Question: I have to create a cross shape using methods, and the parameter is the 'size' of the cross. A number is input and the cross is drawn if the number is odd, so if I were to input a 5, the output would look like the screenshot I added to the bottom
The centre line is what's really throwing me off as I've only started methods last week, but so far I have:
'''
import java.util.Scanner;
public class Cross {
public static void main(String[] arg) {
Scanner keyboard = new Scanner(System.in);
System.out.println("Please type a number: ");
int num = keyboard.nextInt();
drawCross(num);
}
public static void drawCross(int num){
for (int = 1; i <= num; i++) {
if ((num % 2) != 0) {
System.out.println(i + "*");
}
}
}
}
'''
I know this is probably way off, but I'm a total newbie to methods.

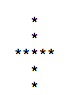
Answer: Analyze the problem before you start programming. Break the task into steps:
1. Check whether num is valid for this problem. num must be positive. num must be odd. Notice that you're checking whether num is valid more than once. Check it at the beginning, and quit with an error message if num is invalid. Or, throw an exception, and have main catch it and report to the user. After you know how to use exceptions, that is. By the way, num is a bad name for the variable. It's too generic. Except for loop indices, try to have your name be descriptive.
2. Compute how many spaces must precede the * on all but the center output line.
3. Compute which line is the center output line.
4. Do a loop for the top half of the output. Don't use System.out.println() for individual characters. That method should be called only once per line.
5. Print the central line.
6. Do a loop for the bottom half of the output.
---
Now, you should try to stop doing everything in 'main' and other static methods. 'Cross' is a class, and you should create an instance of the class and have it do the work.
'''
public class Cross {
public static void main(String[] arg) {
Scanner keyboard = new Scanner(System.in);
System.out.println("Please type a number: ");
int num = keyboard.nextInt();
Cross cross = new Cross();
cross.drawCross(num);
}
private void drawCross(int size) {
// Your turn.
}
}
'''
Why? So you can test it. One of the most invaluable tools in Java programming is the JUnit library. You will want to offload your logic into tiny methods like:
'''
public boolean validSize(int size) {
// You fill this in.
}
'''
In a test class, 'CrossTest', you'll write code like:
'''
@Test
public void negativeSizesAreIllegal() {
Cross cross = new Cross();
// Test whether cross.validSize(-13) returns false.
// Look at the JUnit web site or any book describing the tool.
}
'''
Figure out what your requirements on the method are, and write tests to check each one. You'll have similar tests too for 0, odd integers, and even integers. But if you do all your code in static methods, that's a lot harder. This way, as you change your program, you'll know whether your changes have broken your tests. It's like computing an indefinite integral, and differentiating it to check whether you made a mistake.
Finally, simplify your work. The way I outlined your problem, there will be a lot of code duplication. See if you can write a method to replace the duplicate code in steps 4 and 6, and call it twice. Keep going with it; you'll see lots of chances to shorten your program. Having tests is invaluable for that. You'll also be able to use standard methods in the 'java.lang.String' class to simplify things further.
Did you see that
'''
System.out.println(i + "*");
'''
did not do what you thought it did?